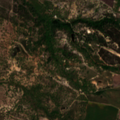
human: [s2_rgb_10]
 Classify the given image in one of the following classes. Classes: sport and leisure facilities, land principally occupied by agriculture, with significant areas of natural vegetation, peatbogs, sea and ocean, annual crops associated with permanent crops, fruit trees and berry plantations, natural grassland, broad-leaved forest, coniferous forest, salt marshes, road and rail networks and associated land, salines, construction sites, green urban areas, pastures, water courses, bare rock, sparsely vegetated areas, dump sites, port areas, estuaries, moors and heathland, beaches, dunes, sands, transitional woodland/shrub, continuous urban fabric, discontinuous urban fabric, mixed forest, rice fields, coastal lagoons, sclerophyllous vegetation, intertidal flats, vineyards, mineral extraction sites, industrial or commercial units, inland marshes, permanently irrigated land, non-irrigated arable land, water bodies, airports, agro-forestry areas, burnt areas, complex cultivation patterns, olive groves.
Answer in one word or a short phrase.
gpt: continuous urban fabric